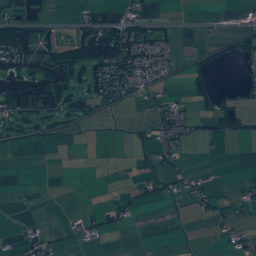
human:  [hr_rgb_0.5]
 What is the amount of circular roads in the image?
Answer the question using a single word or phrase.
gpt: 0

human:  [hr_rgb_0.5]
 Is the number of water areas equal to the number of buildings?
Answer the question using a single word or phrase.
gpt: no

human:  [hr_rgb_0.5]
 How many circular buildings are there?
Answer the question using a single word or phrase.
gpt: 6

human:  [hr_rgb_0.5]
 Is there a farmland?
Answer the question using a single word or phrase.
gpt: yes

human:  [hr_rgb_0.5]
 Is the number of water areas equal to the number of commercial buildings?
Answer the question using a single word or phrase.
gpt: no

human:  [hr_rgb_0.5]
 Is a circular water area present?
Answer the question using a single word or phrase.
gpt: yes

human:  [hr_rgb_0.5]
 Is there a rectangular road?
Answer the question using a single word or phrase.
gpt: no

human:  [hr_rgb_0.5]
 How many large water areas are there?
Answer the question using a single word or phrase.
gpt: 24

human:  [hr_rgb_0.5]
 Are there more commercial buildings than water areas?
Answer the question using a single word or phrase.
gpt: no

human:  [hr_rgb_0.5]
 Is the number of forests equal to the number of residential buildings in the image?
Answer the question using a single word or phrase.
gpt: no

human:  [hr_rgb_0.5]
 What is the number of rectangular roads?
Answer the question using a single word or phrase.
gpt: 0

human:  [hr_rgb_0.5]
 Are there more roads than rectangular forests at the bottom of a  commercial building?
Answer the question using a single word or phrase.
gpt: yes

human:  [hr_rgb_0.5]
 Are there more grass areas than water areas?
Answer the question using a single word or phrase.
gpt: yes

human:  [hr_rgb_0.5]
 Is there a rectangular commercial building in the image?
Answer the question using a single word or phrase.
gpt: yes

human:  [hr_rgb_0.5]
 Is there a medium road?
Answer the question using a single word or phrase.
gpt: no

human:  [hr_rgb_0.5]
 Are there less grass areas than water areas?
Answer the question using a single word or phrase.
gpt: no

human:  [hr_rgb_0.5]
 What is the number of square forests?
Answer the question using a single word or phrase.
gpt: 2

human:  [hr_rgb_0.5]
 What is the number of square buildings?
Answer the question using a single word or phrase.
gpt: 6

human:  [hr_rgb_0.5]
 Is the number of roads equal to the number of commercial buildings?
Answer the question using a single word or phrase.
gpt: no

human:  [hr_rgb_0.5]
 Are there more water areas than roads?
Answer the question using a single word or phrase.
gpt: no

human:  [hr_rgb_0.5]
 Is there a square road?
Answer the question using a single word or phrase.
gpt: no

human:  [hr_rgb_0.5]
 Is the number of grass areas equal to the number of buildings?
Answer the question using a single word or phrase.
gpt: no

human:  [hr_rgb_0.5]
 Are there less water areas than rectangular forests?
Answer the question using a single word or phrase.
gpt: no

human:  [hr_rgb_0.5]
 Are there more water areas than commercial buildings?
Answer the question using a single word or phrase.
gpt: yes

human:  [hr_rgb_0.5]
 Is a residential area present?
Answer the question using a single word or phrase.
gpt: yes

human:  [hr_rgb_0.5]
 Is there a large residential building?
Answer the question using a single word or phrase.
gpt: no

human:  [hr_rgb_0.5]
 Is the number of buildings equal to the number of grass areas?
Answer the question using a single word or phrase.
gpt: no

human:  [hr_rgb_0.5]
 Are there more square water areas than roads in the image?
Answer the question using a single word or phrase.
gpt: no

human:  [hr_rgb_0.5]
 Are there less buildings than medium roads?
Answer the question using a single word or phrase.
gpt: no

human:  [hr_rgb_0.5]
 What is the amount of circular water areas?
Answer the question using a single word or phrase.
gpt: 2

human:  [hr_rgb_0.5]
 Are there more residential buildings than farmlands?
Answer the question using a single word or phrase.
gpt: yes

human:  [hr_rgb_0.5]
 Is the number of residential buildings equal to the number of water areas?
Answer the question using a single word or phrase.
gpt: no

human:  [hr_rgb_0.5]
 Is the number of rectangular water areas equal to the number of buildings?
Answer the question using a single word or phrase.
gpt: no

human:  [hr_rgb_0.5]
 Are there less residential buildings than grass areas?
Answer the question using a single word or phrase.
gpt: no

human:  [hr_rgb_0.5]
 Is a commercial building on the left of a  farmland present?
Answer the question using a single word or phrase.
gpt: yes

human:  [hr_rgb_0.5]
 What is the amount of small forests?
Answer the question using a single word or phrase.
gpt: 86